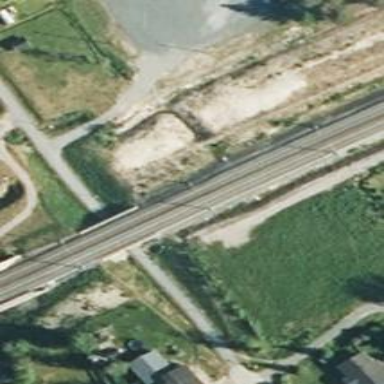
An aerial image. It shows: Bridge carrying continuous electrified railway tracks with contact line.